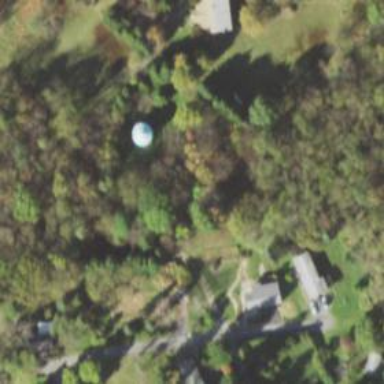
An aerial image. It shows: Water tower that is man-made.